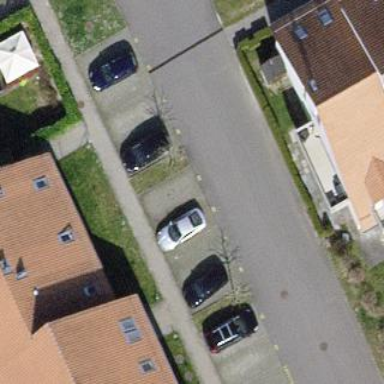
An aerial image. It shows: Street-side parking area.